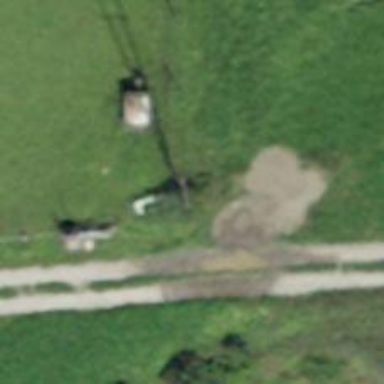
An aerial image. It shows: Power pole.